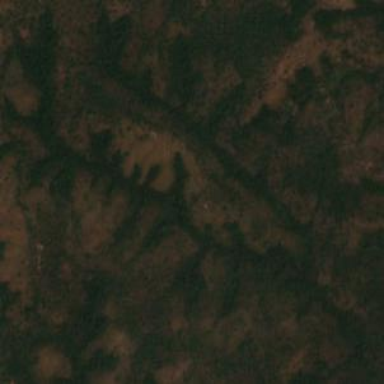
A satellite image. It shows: Forest area.